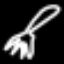
Label: fork